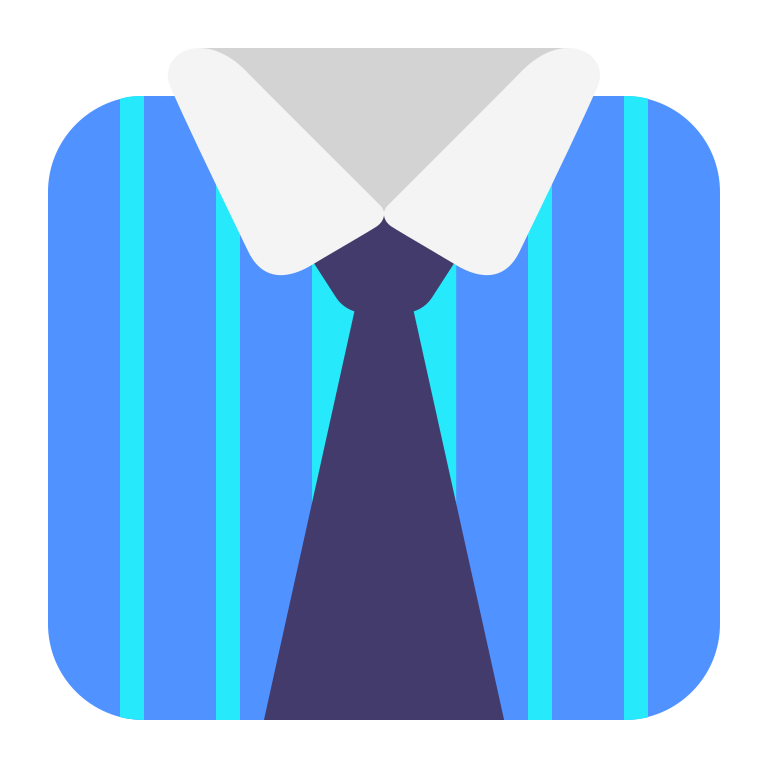
necktie flat